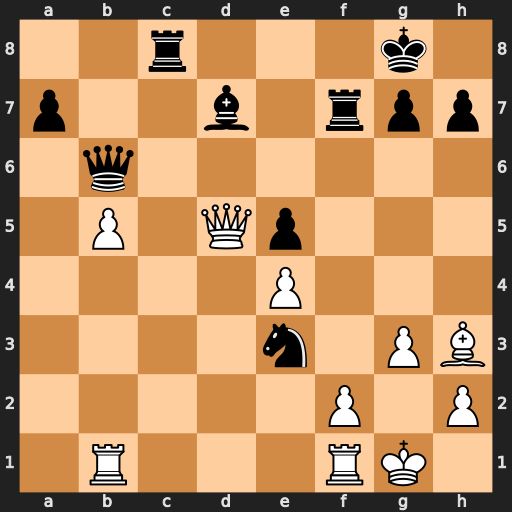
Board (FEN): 2r3k1/p2b1rpp/1q6/1P1Qp3/4P3/4n1PB/5P1P/1R3RK1
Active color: w
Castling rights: -
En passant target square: -
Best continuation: fxe3 Qxe3+ Kh1